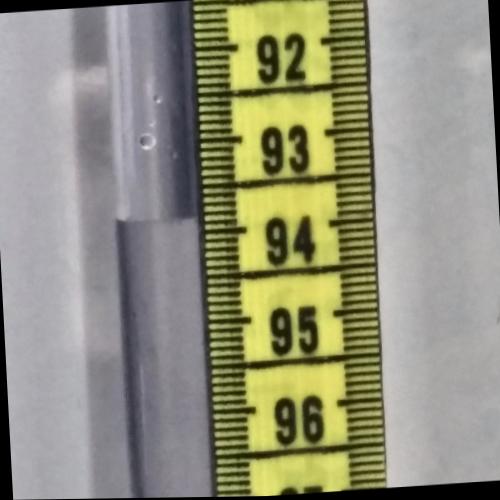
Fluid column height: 93.8 cm